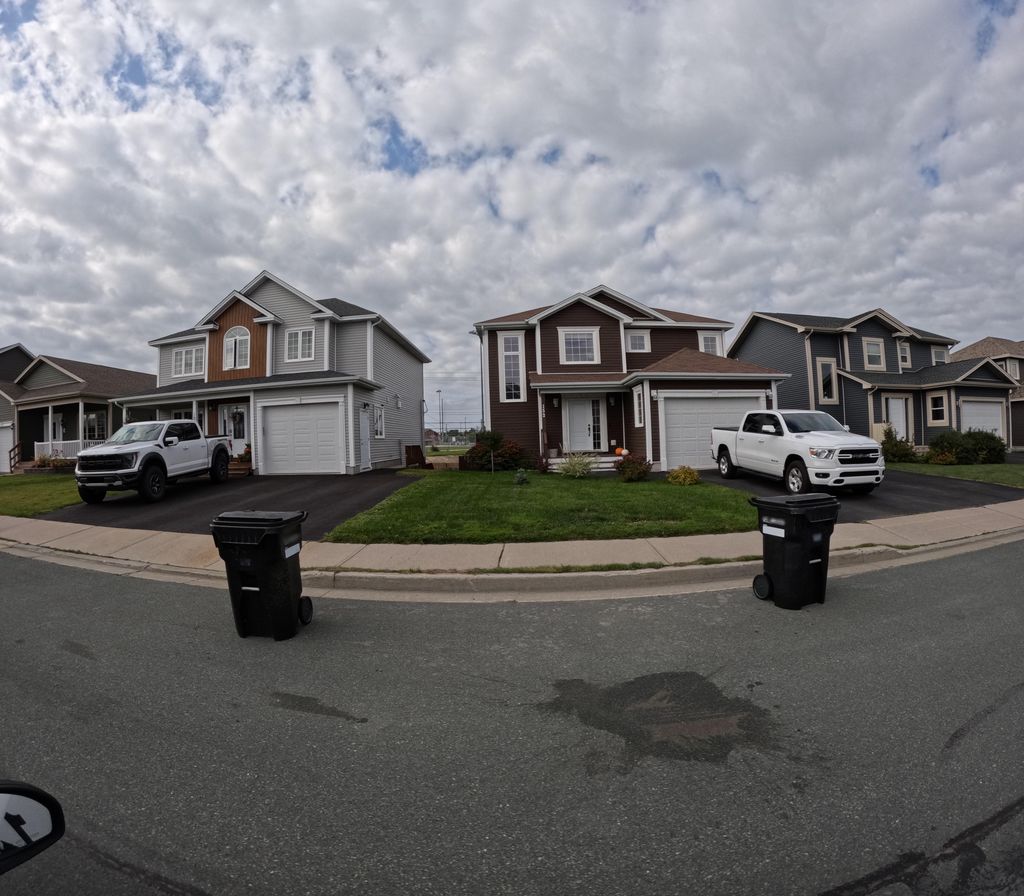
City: st_johns